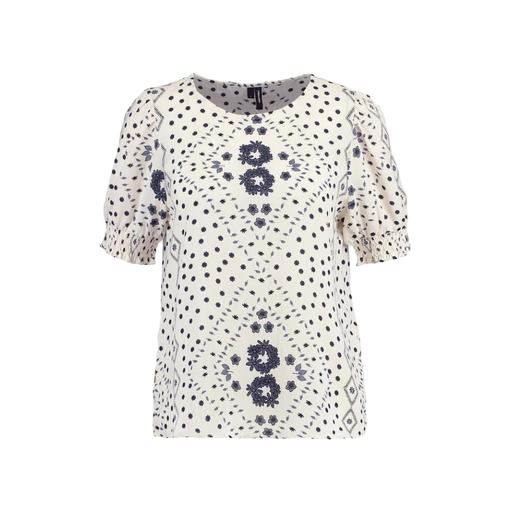
short-sleeve top only macy, natural polka dot-print blouse, blue animal-print t-shirt only macy, white background